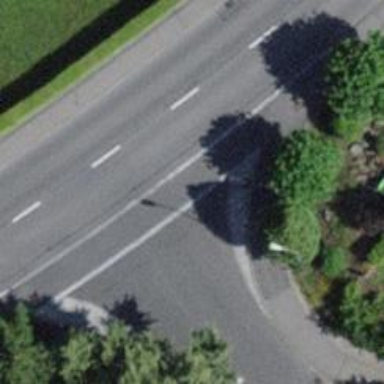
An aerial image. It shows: Traffic calming hump on the road.